Current action and preconditions to check: path_clear

Your task: For each precondition in the list above, predict whether it will hold at this action.

Consider the current scene as observed from the mobile robot's camera, and analyze the predicted future states of all dynamic agents (e.g., people, animals, vehicles, or any moving entities) within the NEXT SECOND.

IMPORTANT: Only answer "very likely" if you are absolutely certain—based on strong, clear evidence—that a dynamic agent will violate the precondition in the predicted future state. Do NOT answer "very likely" for unlikely, ambiguous, or low-probability risks.

Ask yourself for each precondition: Is there a high probability, with clear and convincing evidence, that the predicted future states of any dynamic agent will interfere with the predicted future state of the currently executing action within the NEXT SECOND, causing that precondition to fail?

Assess the risk level based on these predictions. Use "likely" or "very likely" if motions create a clear risk of interference.

Use "neutral" or "improbable" if agents are nearby but their predicted paths are clearly diverging or non-conflicting.

Failure Risk Categories: "very improbable", "improbable", "neutral", "likely", "very likely"

Answer Format: Output ONLY the probability_of_failure value from these categories: "very improbable", "improbable", "neutral", "likely", "very likely"

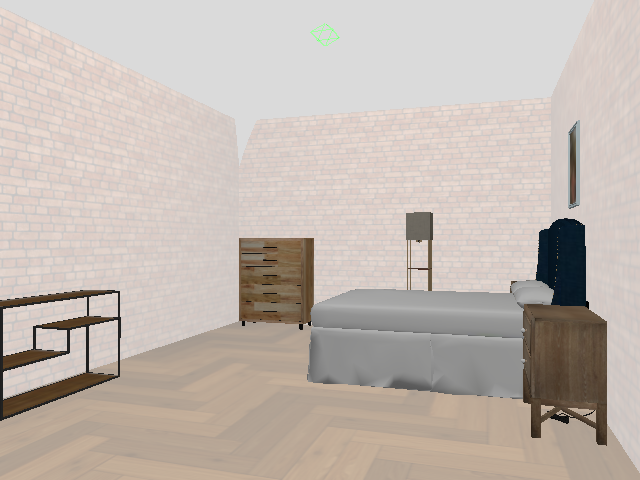

Answer: very improbable